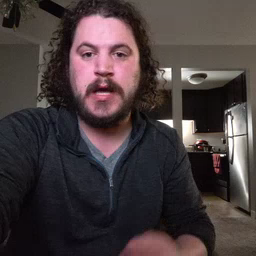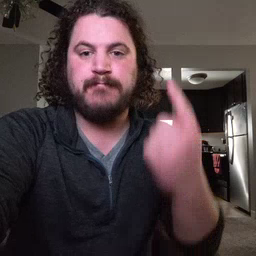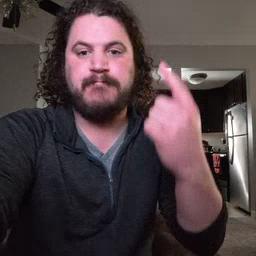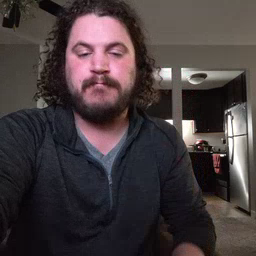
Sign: up